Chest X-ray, AP view. Patient: 57 years old, sex F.
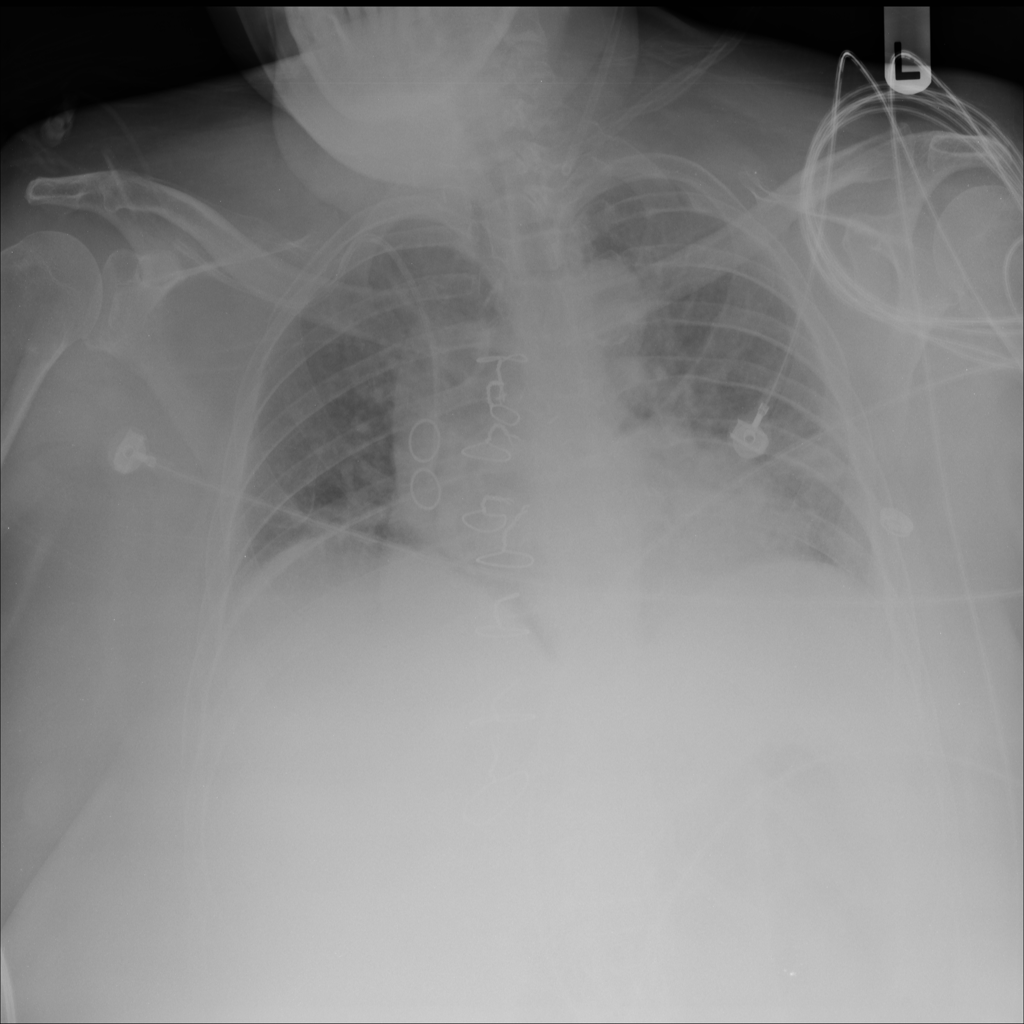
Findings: Atelectasis